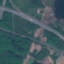
Label: Highway